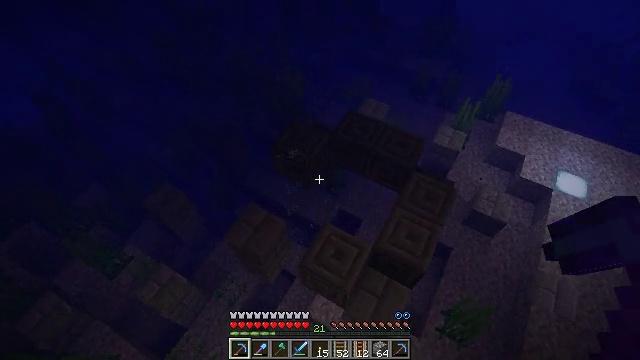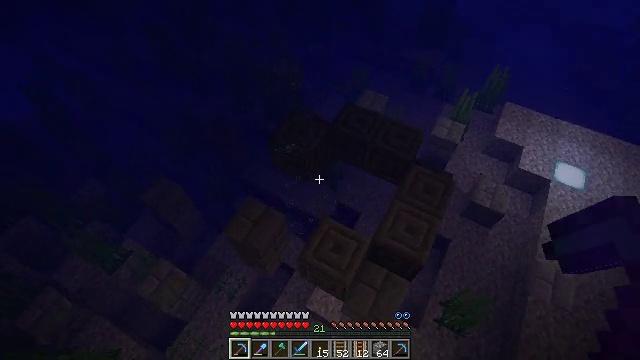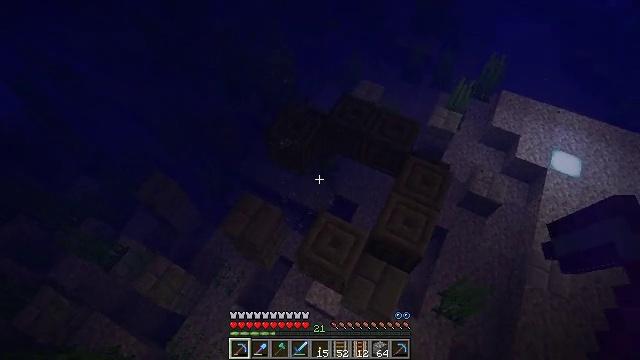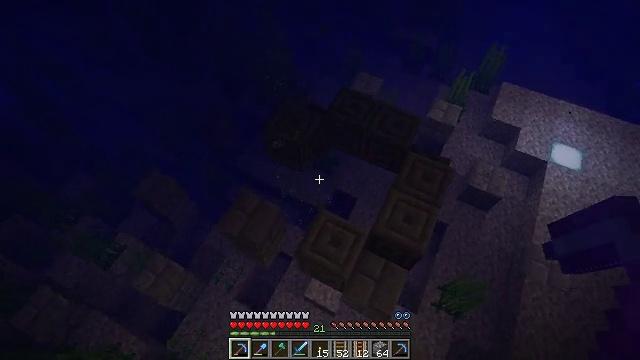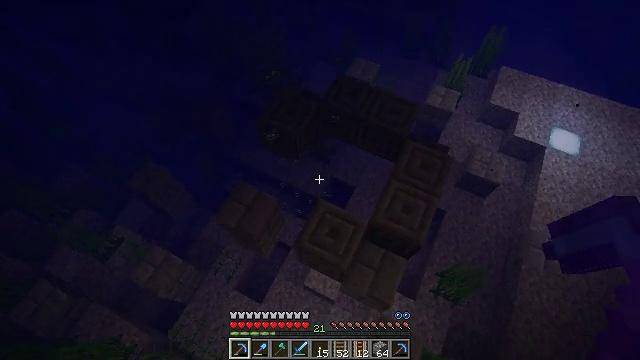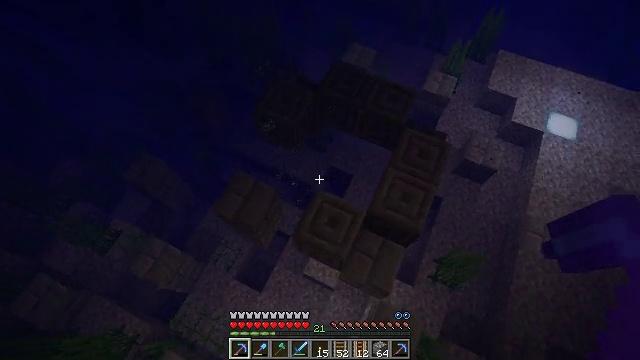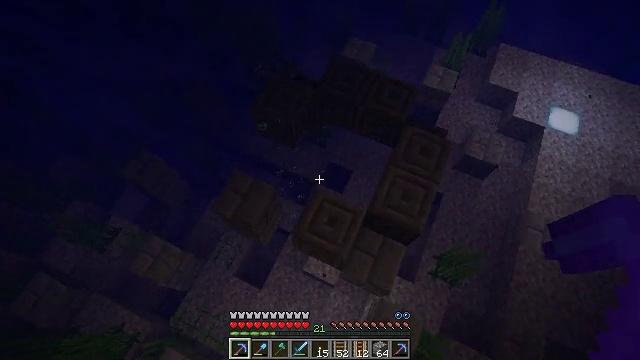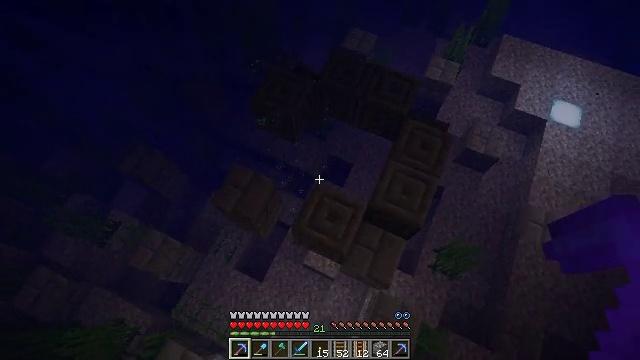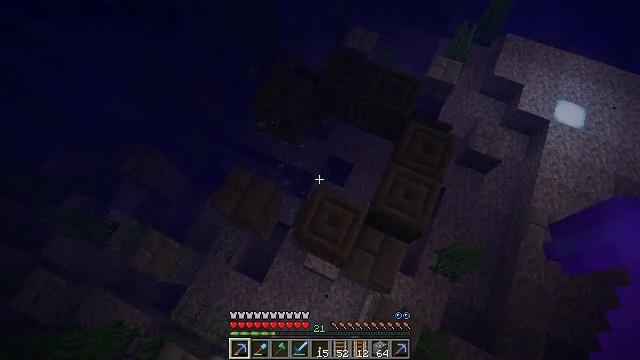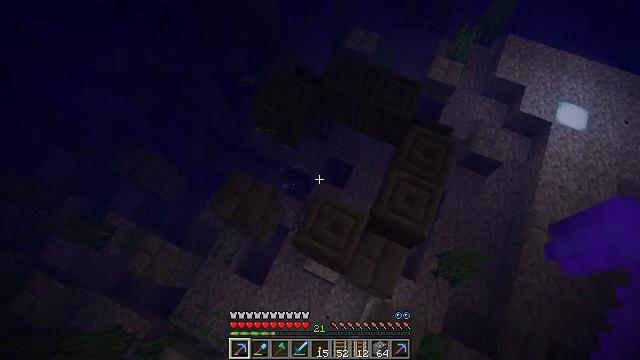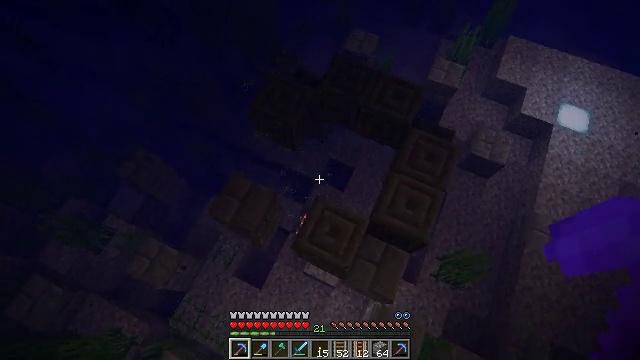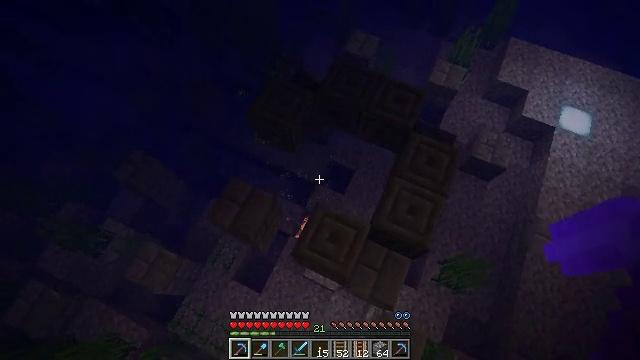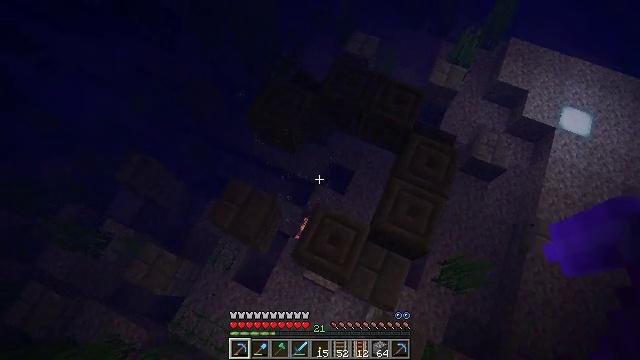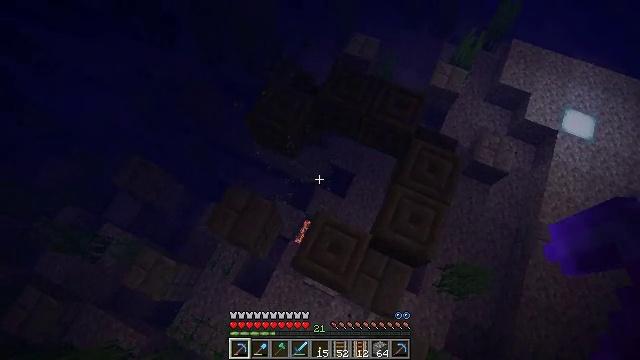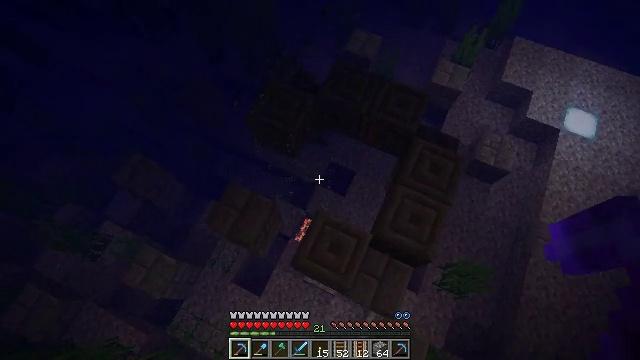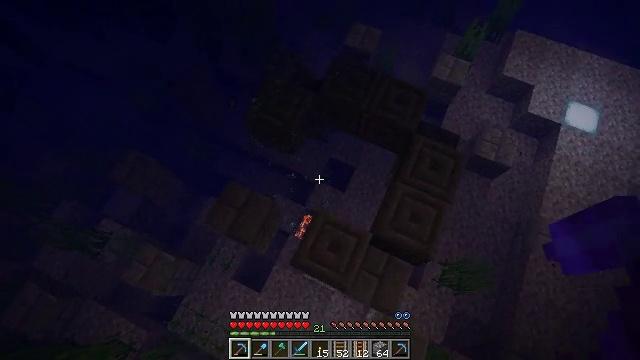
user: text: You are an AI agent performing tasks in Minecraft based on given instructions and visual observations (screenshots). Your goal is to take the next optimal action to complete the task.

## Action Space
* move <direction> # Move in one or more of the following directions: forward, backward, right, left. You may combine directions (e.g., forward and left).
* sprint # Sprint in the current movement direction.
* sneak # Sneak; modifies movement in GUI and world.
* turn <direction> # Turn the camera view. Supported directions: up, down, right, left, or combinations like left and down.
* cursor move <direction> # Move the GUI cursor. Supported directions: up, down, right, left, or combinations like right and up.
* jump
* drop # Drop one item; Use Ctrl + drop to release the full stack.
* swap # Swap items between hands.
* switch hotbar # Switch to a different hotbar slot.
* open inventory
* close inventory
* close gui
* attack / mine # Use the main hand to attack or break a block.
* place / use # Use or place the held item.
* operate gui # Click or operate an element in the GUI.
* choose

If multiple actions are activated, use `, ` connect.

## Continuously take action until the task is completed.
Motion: motion action
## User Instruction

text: Harvest the sea lantern from its structure.
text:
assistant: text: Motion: move forward, turn down
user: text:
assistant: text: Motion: move forward, turn right and down
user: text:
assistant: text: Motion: move forward, turn down
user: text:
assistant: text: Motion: move forward, turn right and down
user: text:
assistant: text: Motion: move forward, turn right and down
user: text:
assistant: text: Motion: move forward, turn down
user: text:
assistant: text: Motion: move forward, turn down
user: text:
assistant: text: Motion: move forward
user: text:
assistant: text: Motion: move forward
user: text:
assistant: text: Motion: move forward
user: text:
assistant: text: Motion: move forward
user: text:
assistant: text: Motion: move forward
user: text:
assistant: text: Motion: move forward
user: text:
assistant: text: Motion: move forward
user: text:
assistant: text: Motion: move forward, turn down
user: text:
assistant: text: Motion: move forward, turn down
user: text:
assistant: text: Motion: move forward
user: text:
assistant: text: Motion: move forward
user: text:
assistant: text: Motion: move forward
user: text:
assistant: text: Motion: move forward
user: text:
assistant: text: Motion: move forward and move left
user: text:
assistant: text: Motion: move forward and move left
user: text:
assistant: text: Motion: move forward and move left
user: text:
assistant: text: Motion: move forward and move left
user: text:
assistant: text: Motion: move forward and move left
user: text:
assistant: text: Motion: move forward and move left
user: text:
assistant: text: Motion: move forward
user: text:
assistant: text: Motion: move forward
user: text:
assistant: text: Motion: move forward
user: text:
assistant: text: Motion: move forward